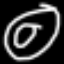
Label: donut